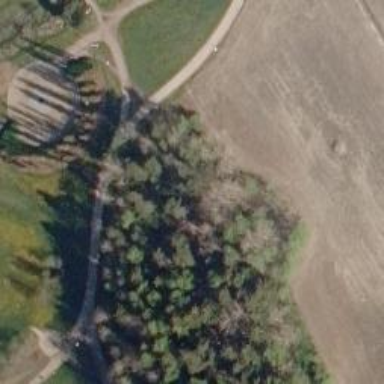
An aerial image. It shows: Disc golf basket.